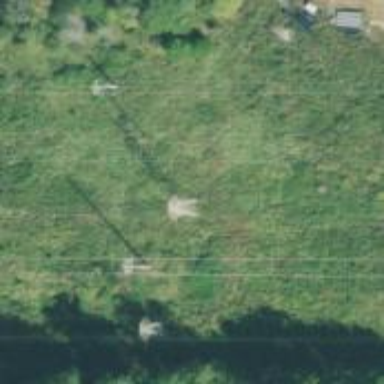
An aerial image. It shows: Lattice structure tower used for power distribution.